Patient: sex M, age 48
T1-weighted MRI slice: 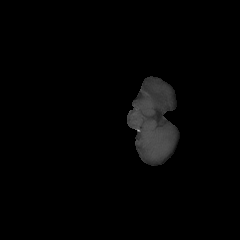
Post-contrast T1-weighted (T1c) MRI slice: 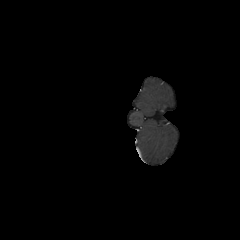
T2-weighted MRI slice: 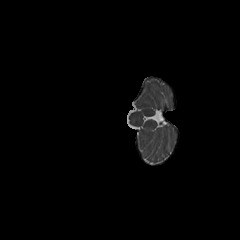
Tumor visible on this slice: no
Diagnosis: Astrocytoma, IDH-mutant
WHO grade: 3